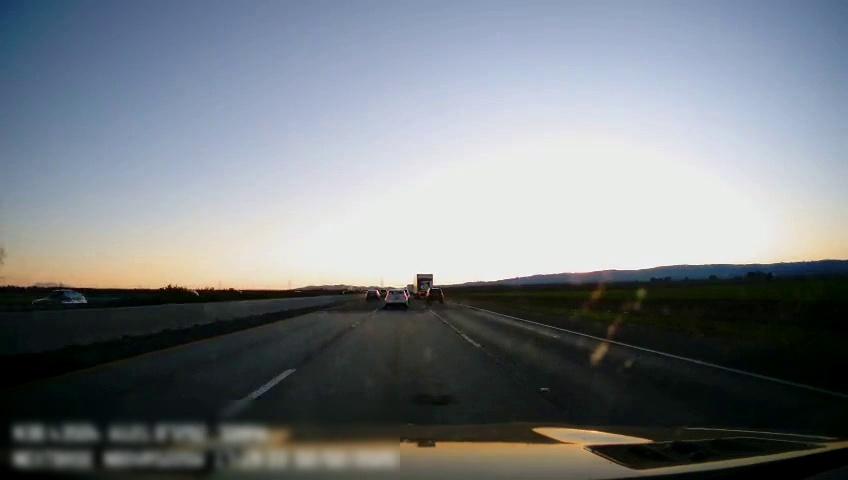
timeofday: Dusk/Dawn/Twilight
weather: Sunny
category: Drivable Space
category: Vehicles | Car
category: Vehicles | Truck
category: Vehicles | Truck
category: Vehicles | SUV
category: Vehicles | Car
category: Vehicles | SUV
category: Vehicles | Car
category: Lanes | Current Lane
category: Lanes | Alternate Lane
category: Lanes | Alternate Lane
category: Lanes | Alternate Lane